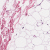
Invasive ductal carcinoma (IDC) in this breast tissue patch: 0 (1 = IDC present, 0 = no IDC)